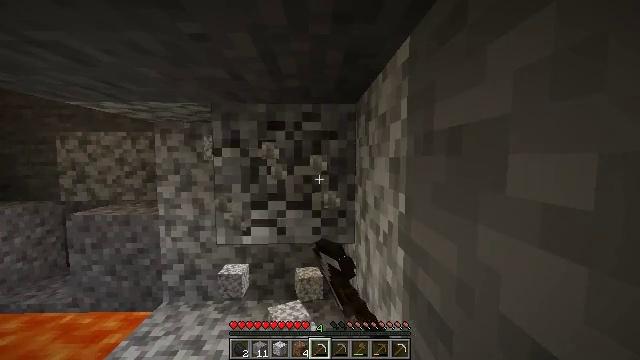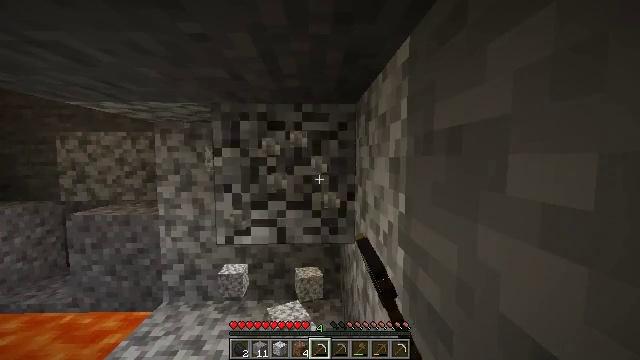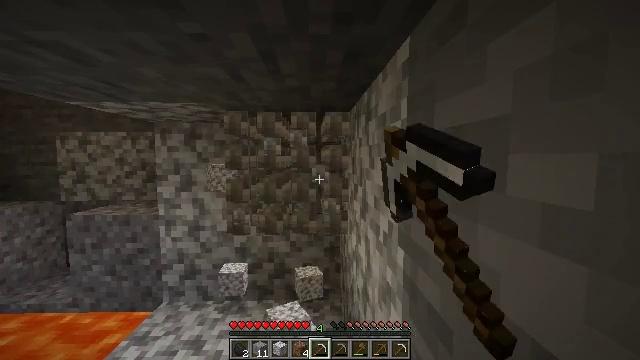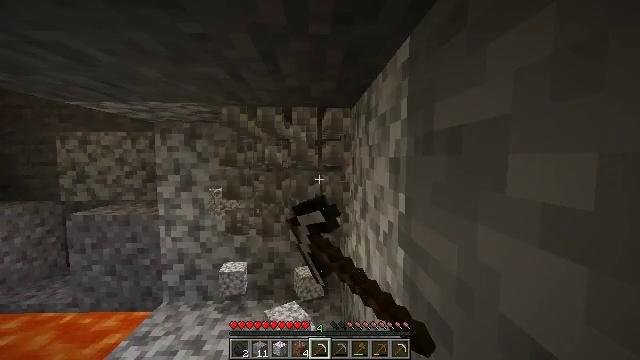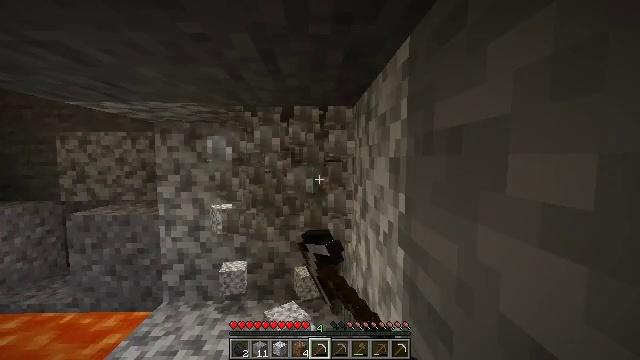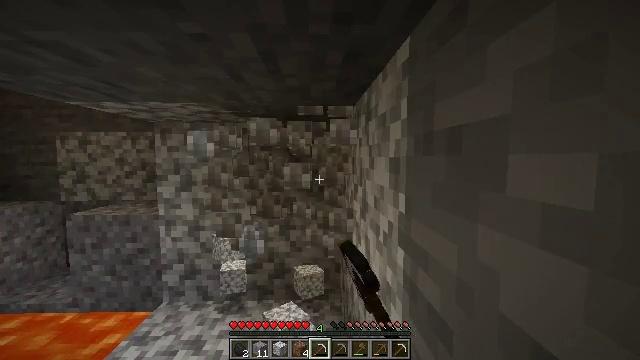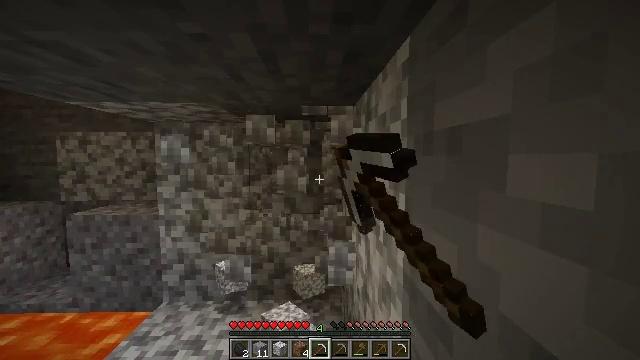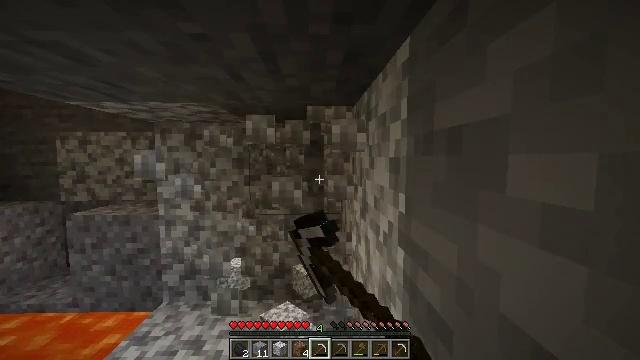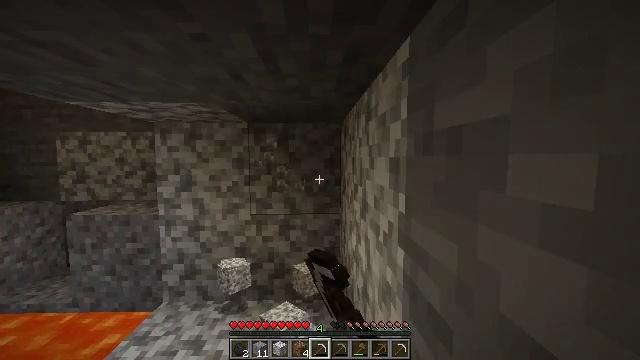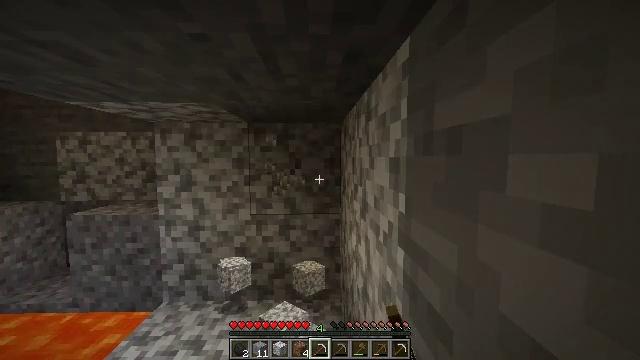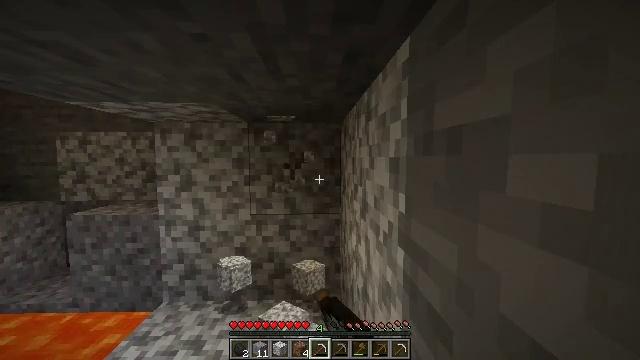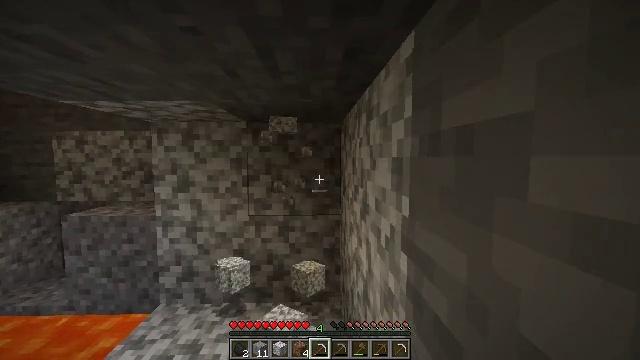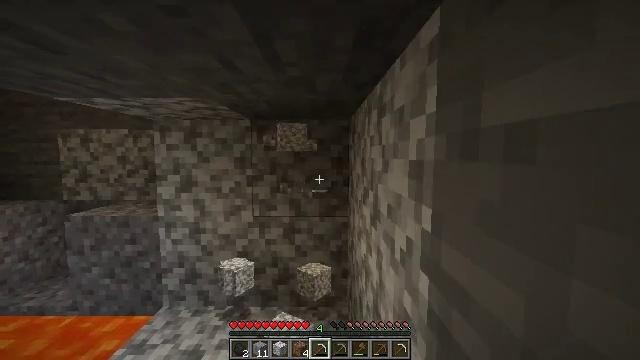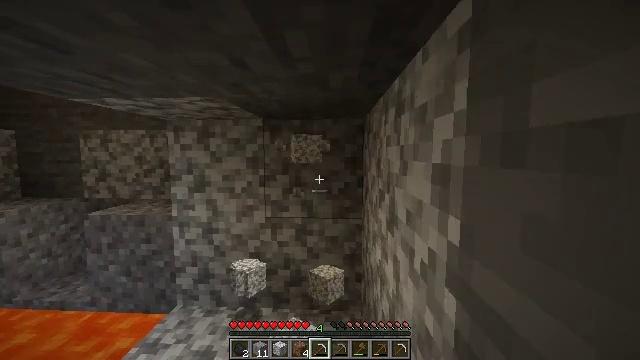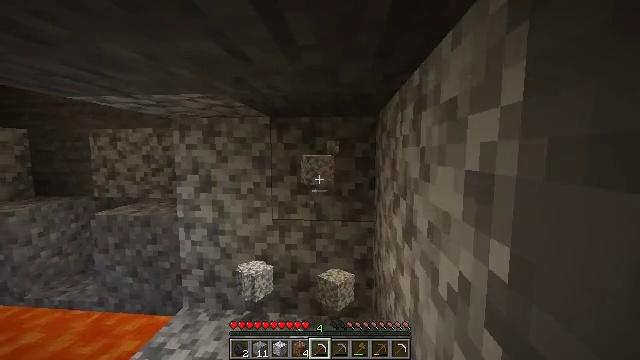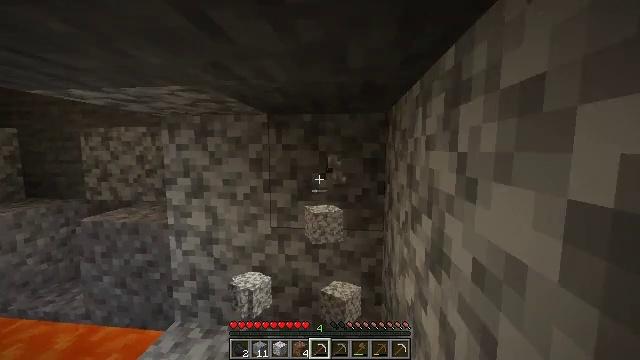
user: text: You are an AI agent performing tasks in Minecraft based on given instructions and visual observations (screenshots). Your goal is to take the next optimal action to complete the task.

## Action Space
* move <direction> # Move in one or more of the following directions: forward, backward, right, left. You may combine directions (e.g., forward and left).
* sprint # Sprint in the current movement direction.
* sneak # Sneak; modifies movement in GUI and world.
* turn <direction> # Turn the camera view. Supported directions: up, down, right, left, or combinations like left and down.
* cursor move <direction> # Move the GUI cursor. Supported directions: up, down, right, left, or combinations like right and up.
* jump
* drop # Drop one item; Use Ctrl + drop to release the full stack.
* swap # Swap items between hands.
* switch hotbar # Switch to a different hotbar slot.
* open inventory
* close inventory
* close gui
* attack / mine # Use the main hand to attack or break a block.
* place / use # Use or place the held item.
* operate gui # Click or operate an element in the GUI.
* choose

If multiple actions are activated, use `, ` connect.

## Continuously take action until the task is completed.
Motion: motion action
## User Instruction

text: Excavate some diorite.
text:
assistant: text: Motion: attack / mine
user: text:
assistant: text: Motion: attack / mine
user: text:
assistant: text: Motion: attack / mine
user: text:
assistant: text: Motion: attack / mine
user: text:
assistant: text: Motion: attack / mine
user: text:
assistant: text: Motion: attack / mine
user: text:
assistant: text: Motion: attack / mine
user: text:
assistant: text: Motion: attack / mine
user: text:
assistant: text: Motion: attack / mine
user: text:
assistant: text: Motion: attack / mine
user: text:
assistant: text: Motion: move forward and move right
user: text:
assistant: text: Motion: move forward and move right, turn left
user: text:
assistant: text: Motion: move forward and move right, turn left
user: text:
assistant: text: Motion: move forward and move right, turn left
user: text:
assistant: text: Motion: move forward and move right, turn left, attack / mine
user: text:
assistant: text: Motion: move forward and move right, turn left, attack / mine
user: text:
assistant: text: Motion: turn left, attack / mine
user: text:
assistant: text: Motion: attack / mine
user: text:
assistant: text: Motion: attack / mine
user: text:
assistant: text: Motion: attack / mine
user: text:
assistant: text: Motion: attack / mine
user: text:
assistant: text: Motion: attack / mine
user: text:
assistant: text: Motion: attack / mine
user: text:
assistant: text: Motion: attack / mine
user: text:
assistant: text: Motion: turn down, attack / mine
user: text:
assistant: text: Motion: turn down, attack / mine
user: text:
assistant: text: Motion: turn down, attack / mine
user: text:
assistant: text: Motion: turn down, attack / mine
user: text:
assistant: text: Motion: turn down, attack / mine
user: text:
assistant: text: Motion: attack / mine